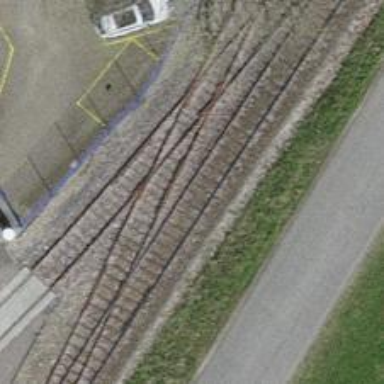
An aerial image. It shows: Single-track electrified railway with contact line. It is spur line for service.